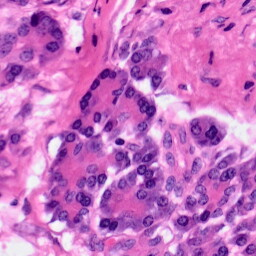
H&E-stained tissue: Pancreatic